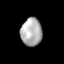
Tissue: prostate
Cell type: T cells
Senescence score: 0.3271
Nuclear area (px): 581
Mean DAPI intensity: 173.62